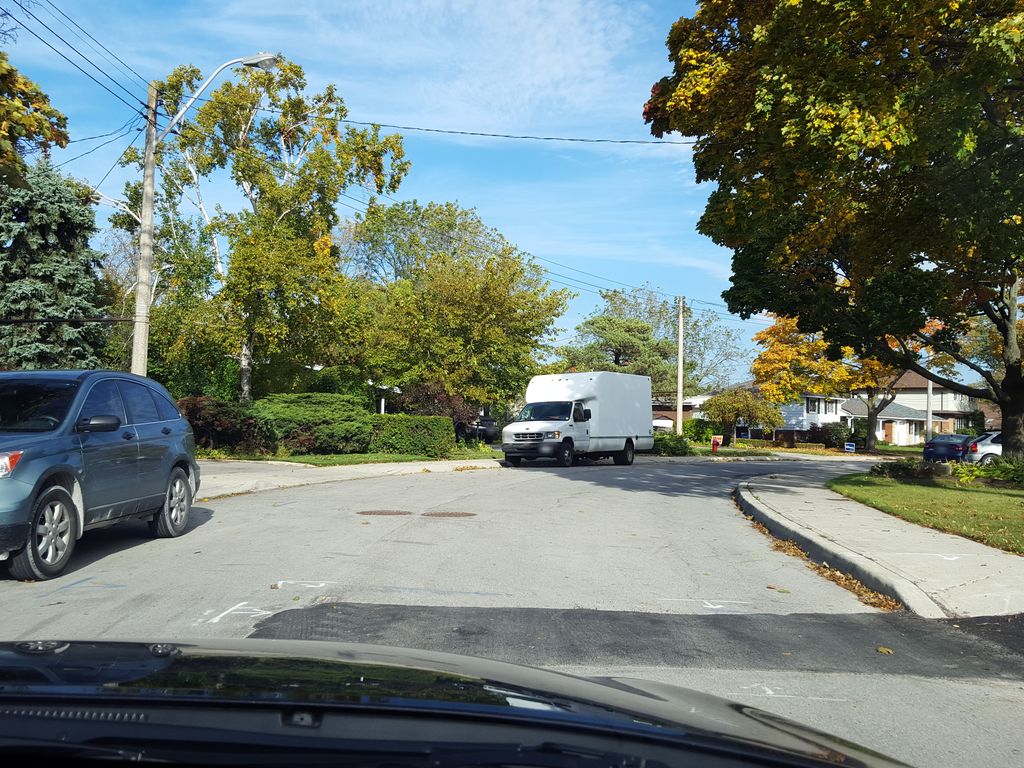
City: hamilton